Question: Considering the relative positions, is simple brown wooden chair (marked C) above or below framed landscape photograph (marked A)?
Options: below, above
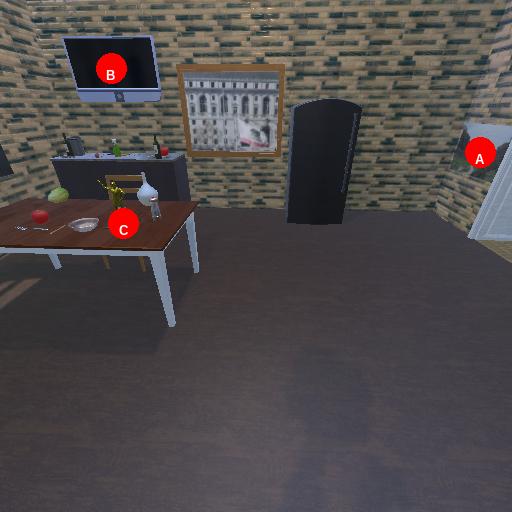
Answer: below